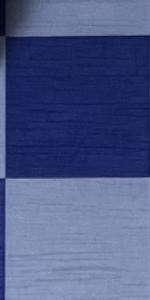
Label: Empty